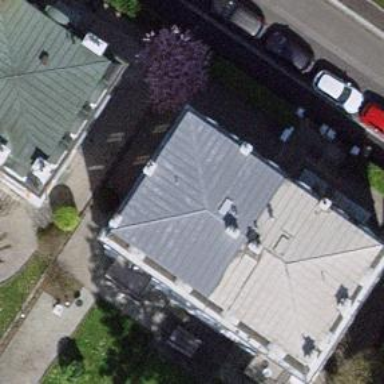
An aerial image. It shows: Detached building.